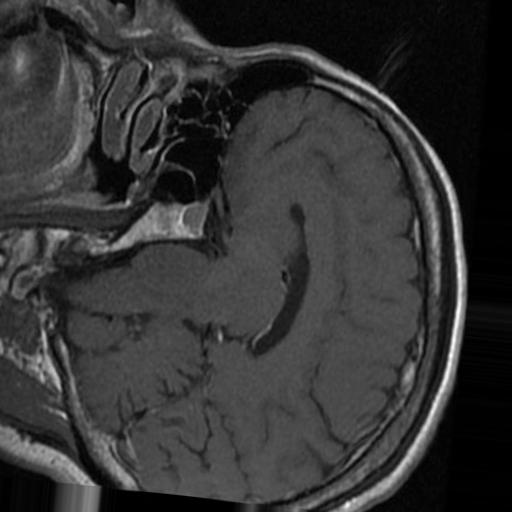
Label: brain_tumor